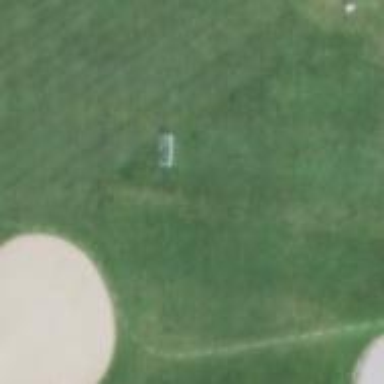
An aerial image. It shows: Baseball pitch for leisure and sports activities.